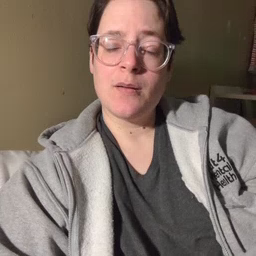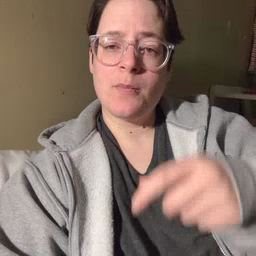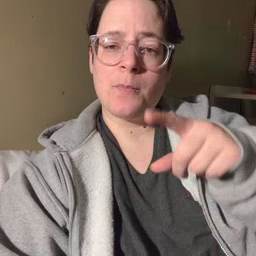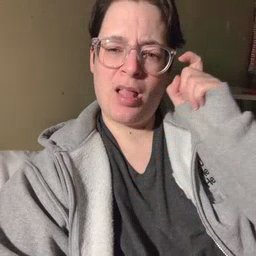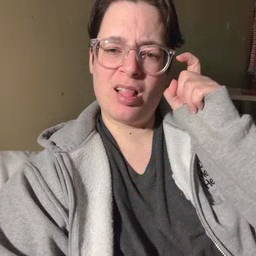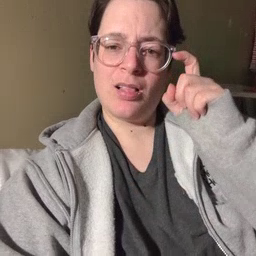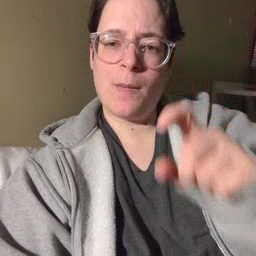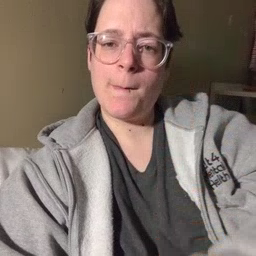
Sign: puzzle